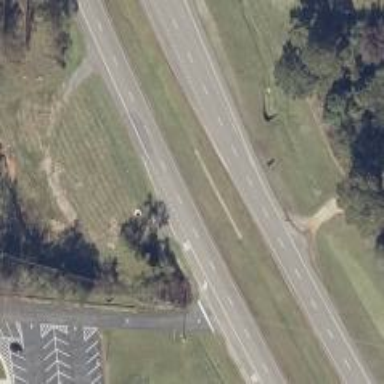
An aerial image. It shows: Primary highway with asphalt surface. It is dual carriageway.